Aerial crown-view tile of a tropical tree (Barro Colorado Island, Panama), acquired 20240918:
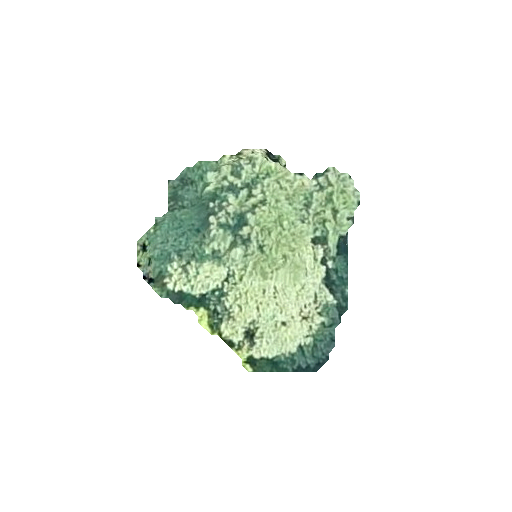
Species: Jacaranda copaia
GBIF accepted scientific name: Jacaranda copaia
Crown area: 54.45 m²